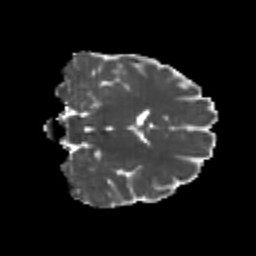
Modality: MD
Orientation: coronal
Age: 22
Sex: female
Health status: healthy
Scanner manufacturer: philips
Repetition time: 7.388 s
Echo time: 0.08599 s